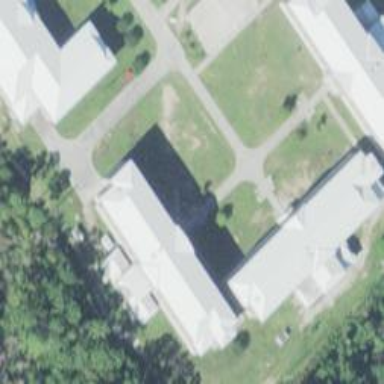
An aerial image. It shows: Military barracks building.